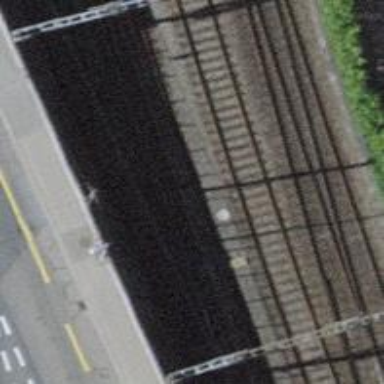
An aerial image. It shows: Railway switch.